Question: I am currently installing Redmine and following <URL>
and when I am trying to do 'bundle install --without development test rmagick' I got error as bellow .
> $sudo bundle install --without development test rmagick Fetching gem metadata from <URL>.......
Using rake
(0.9.2.2) Using activesupport (2.3.14)
Using rack (1.1.3) Using actionpack (2.3.14)
Using actionmailer (2.3.14) Using activerecord (2.3.14)
Using activeresource (2.3.14) Using coderay (1.0.7) Using fastercsv
(1.5.5) Using i18n (0.4.2) Installing mysql (2.8.1) with native
extensions Gem::Installer::ExtensionBuildError: ERROR: Failed to
build gem native extension.'''
/usr/bin/ruby1.8 extconf.rb --with-mysql-config=/usr/local/mysql/bin/mysql_config extconf.rb:10: command not found: /usr/local/mysql/bin/mysql_config --cflags
'''
Could not create Makefile due to some reason, probably lack of necessary
libraries and/or headers. Check the mkmf.log file for more
details. You may need configuration options.
Provided configuration options: --with-opt-dir --without-opt-dir
--with-opt-include
--without-opt-include=${opt-dir}/include
--with-opt-lib --without-opt-lib=${opt-dir}/lib
--with-make-prog --without-make-prog
--srcdir=. --curdir --ruby=/usr/bin/ruby1.8
--with-mysql-config Gem files will remain installed in /var/lib/gems/1.8/gems/mysql-2.8.1
for inspection. Results logged to
/var/lib/gems/1.8/gems/mysql-2.8.1/ext/mysql_api/gem_make.out An error occured while installing mysql (2.8.1), and Bundler cannot
continue. Make sure that 'gem install mysql -v '2.8.1''
succeeds before bundling.
Then I followed <URL> tutorial and removed '.bundle/config' and tried again but its still not working .
and also <URL> .
Here is the CAT of

But I do not have the folder folder in '/usr/local/' and also I can not 'locate bin/mysql_config'
---
---
I over come the first problem(mysql problem it was a path issue) and I end up with another : Please check :
>
'''
sudo bundle install --without development test rmagick
Fetching gem metadata from http://rubygems.org/.......
Using rake (0.9.2.2)
Using activesupport (2.3.14)
Using rack (1.1.3)
Using actionpack (2.3.14)
Using actionmailer (2.3.14)
Using activerecord (2.3.14)
Using activeresource (2.3.14)
Using coderay (1.0.7)
Using fastercsv (1.5.5)
Using i18n (0.4.2)
Using mysql (2.8.1)
Using net-ldap (0.3.1)
Installing pg (0.14.0) with native extensions
Gem::Installer::ExtensionBuildError: ERROR: Failed to build gem native extension.
/usr/bin/ruby1.8 extconf.rb
checking for pg_config... no
No pg_config... trying anyway. If building fails, please try again with
--with-pg-config=/path/to/pg_config
checking for libpq-fe.h... no
Can't find the 'libpq-fe.h header
*** extconf.rb failed ***
Could not create Makefile due to some reason, probably lack of
necessary libraries and/or headers. Check the mkmf.log file for more
details. You may need configuration options.
Provided configuration options:
--with-opt-dir
--without-opt-dir
--with-opt-include
--without-opt-include=${opt-dir}/include
--with-opt-lib
--without-opt-lib=${opt-dir}/lib
--with-make-prog
--without-make-prog
--srcdir=.
--curdir
--ruby=/usr/bin/ruby1.8
--with-pg
--without-pg
--with-pg-dir
--without-pg-dir
--with-pg-include
--without-pg-include=${pg-dir}/include
--with-pg-lib
--without-pg-lib=${pg-dir}/lib
--with-pg-config
--without-pg-config
--with-pg_config
--without-pg_config
Gem files will remain installed in /var/lib/gems/1.8/gems/pg-0.14.0 for inspection.
Results logged to /var/lib/gems/1.8/gems/pg-0.14.0/ext/gem_make.out
An error occured while installing pg (0.14.0), and Bundler cannot continue.
Make sure that 'gem install pg -v '0.14.0'' succeeds before bundling.
'''
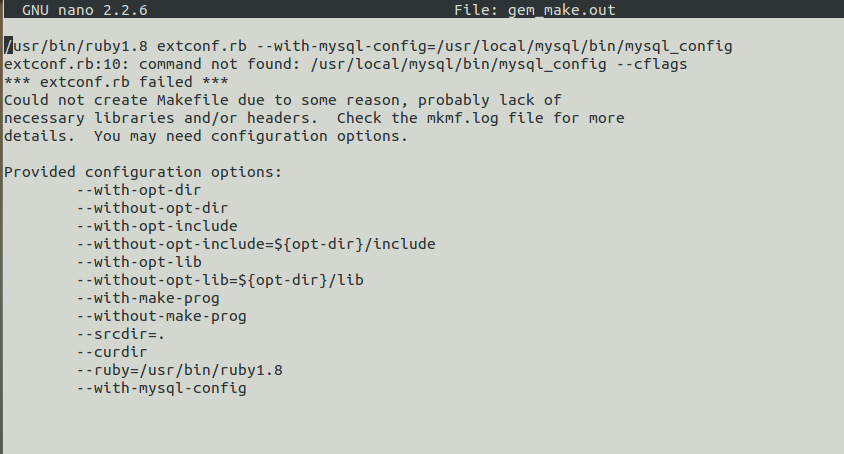
Answer: Notice it says "command not found: .../mysql_config" That means its trying to run the 'mysql_config' program, but it isn't there (either doesn't exist on your system, or is installed somewhere else). It even guesses correctly at the problem "probably lack of necessary libraries and/or headers". Rubygems doesn't know why it failed, only that it failed (because this happens when running the makefile, and Rubygems doesn't know about specific build issues and dependencies for each of its gems), but it logs all the information for you to look into it. Notice it says to check the '/var/lib/gems/1.8/gems/mysql-2.8.1/ext/mysql_api/gem_make.out' file for more information. You could 'cat /var/lib/gems/1.8/gems/mysql-2.8.1/ext/mysql_api/gem_make.out' to see more, but at this point it seems pretty clear that you're missing mysql.
I don't know how to install mysql for your system, but there should be some kind of package manager which will do it for you. I know apt-get is pretty common, and I think Ubuntu has something like synaptic, and I've also heard of one called pacman. Whatever one you use to install things on your system, it should be able to install mysql for you, so I'd start there.